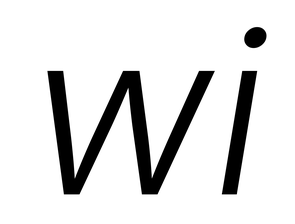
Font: Inter-Italic_Light_Italic